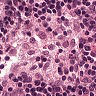
Metastatic tissue present: no